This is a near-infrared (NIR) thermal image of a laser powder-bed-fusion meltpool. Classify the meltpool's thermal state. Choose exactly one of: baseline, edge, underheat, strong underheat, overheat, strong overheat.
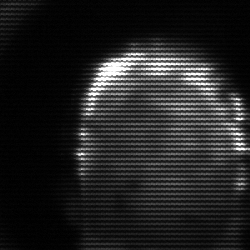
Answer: baseline